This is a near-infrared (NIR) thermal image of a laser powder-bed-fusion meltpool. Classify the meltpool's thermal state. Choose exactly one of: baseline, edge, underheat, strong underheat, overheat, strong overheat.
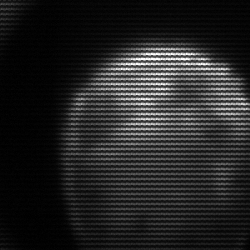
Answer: edge